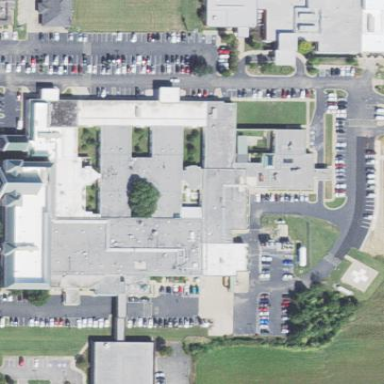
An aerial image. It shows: Hospital providing healthcare services.